Aerial crown-view tile of a tropical tree (Barro Colorado Island, Panama), acquired 20241112:
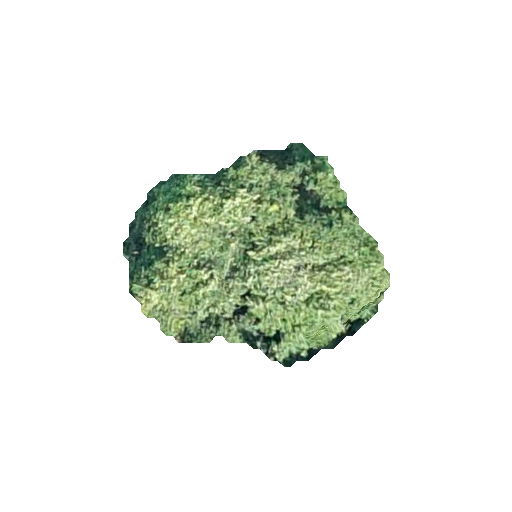
Species: Alseis blackiana
GBIF accepted scientific name: Alseis blackiana
Crown area: 63.569 m²